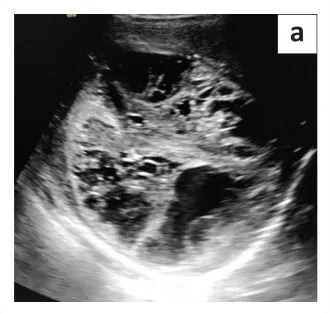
A well-defined heterogeneous lesion in the right lobe of liver with solid echogenic areas, and ,anechoic cystic areas.
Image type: radiology (ultrasound)